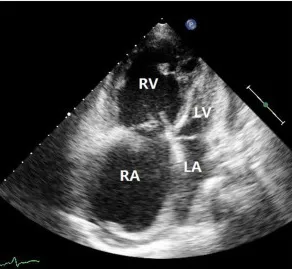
(A) Trans-thoracic echocardiogram revealed marked dilated right atrium and right ventricle in addition to small and compressed left atrium and left ventricle. RA, right atrium; RV, right ventricle; LA, left atrium; LV, left ventricle.
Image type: radiology (ultrasound)